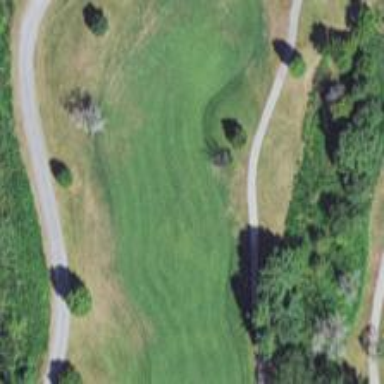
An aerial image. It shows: Golf hole.